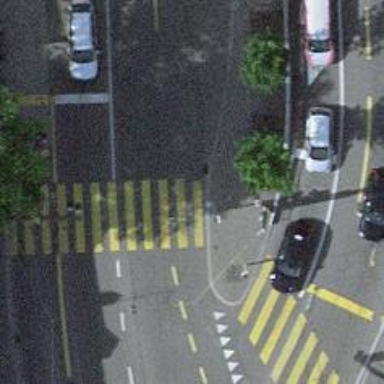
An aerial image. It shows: Road crossing with traffic signals.